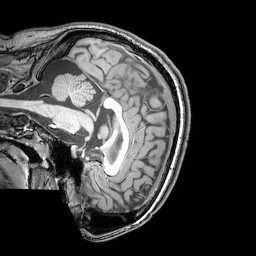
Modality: T1w
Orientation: sagittal
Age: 22
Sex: male
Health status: healthy
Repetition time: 0.081 s
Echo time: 0.037 s